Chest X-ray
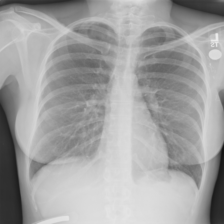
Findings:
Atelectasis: negative
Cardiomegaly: negative
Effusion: negative
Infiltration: negative
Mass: negative
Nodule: negative
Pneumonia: negative
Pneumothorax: negative
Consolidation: negative
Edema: negative
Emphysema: negative
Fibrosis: negative
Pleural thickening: positive
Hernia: negative